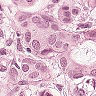
Metastatic tissue present: yes